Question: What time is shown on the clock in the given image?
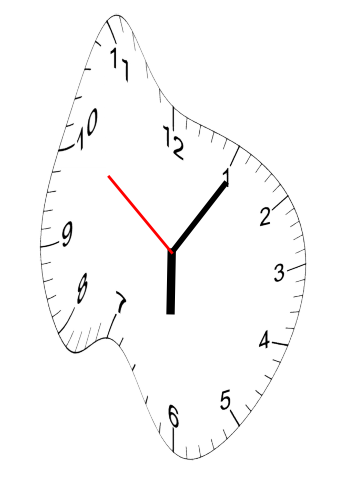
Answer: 06:05:51